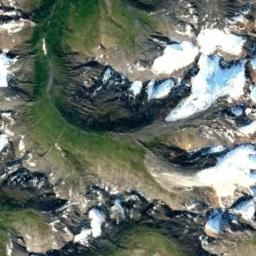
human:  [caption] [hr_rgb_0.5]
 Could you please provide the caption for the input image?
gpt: There are many plants on the snowberg .

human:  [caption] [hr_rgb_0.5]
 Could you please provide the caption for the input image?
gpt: The snowberg is covered with glaciers and vegetation and the snowberg also is partly exposed .

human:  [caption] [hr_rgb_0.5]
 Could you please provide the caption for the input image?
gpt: There are several peaks in the Snow Mountain Range covered with white snow, While others are brown and green mixed peaks .

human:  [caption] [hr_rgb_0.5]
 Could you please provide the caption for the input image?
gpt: The snow berg is consist of green plants,Bare land and white snow .

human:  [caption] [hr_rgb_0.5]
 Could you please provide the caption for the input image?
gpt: There are some snow and green land on the snowberg .